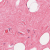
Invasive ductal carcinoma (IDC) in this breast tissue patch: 0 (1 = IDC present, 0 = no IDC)